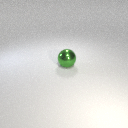
large green metal sphere